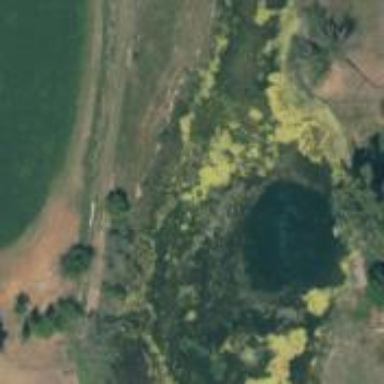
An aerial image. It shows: Pond surrounded by natural water.